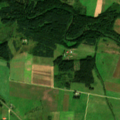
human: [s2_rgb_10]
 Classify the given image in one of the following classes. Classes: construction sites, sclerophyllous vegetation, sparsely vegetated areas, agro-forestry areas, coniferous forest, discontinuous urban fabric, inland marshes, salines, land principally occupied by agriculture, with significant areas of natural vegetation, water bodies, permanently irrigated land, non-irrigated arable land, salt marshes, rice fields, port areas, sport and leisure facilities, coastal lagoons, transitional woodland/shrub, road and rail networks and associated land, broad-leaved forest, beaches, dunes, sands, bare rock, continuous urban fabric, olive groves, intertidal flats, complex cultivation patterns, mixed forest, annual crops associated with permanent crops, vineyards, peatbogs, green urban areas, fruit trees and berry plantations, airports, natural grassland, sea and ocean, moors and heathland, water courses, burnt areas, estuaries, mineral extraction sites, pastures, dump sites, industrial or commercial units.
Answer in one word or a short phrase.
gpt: non-irrigated arable land, pastures, complex cultivation patterns, broad-leaved forest, mixed forest